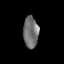
Tissue: skin
Cell type: Others
Senescence score: 0.7027
Nuclear area (px): 477
Mean DAPI intensity: 112.287